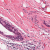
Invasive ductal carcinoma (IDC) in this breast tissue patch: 1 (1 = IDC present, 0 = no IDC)